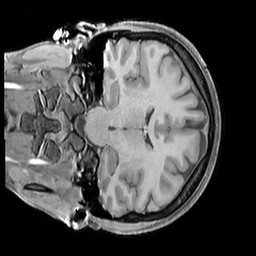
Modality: T1w
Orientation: coronal
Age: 30
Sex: female
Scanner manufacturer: philips
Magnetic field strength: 3 T
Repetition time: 0.0076 s
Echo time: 0.002401 s